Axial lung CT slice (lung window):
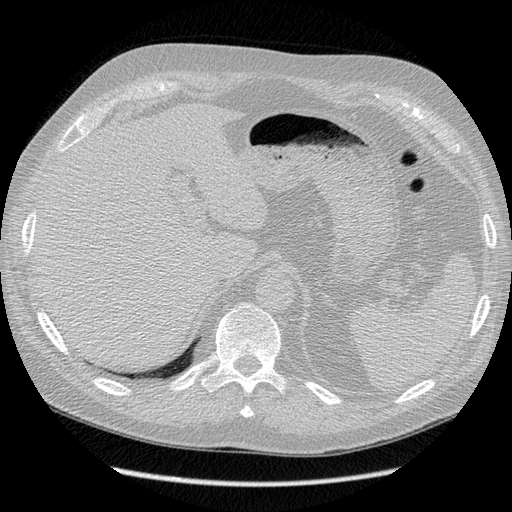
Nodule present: no